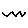
Label: zigzag